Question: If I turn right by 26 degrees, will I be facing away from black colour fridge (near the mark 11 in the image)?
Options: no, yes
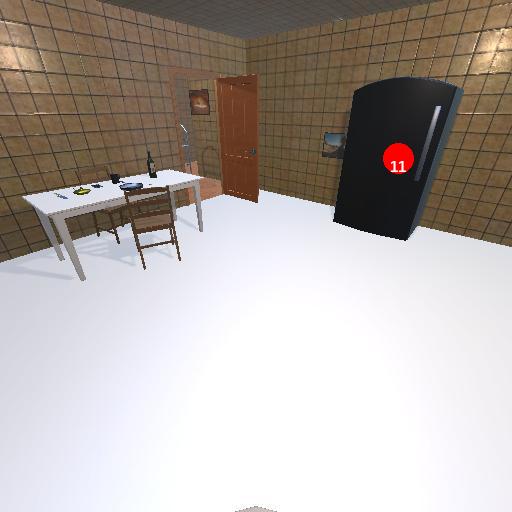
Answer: no